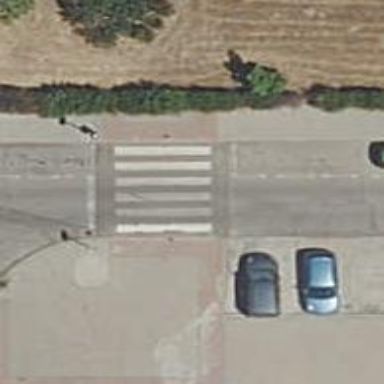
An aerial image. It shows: Zebra crossing on the road.